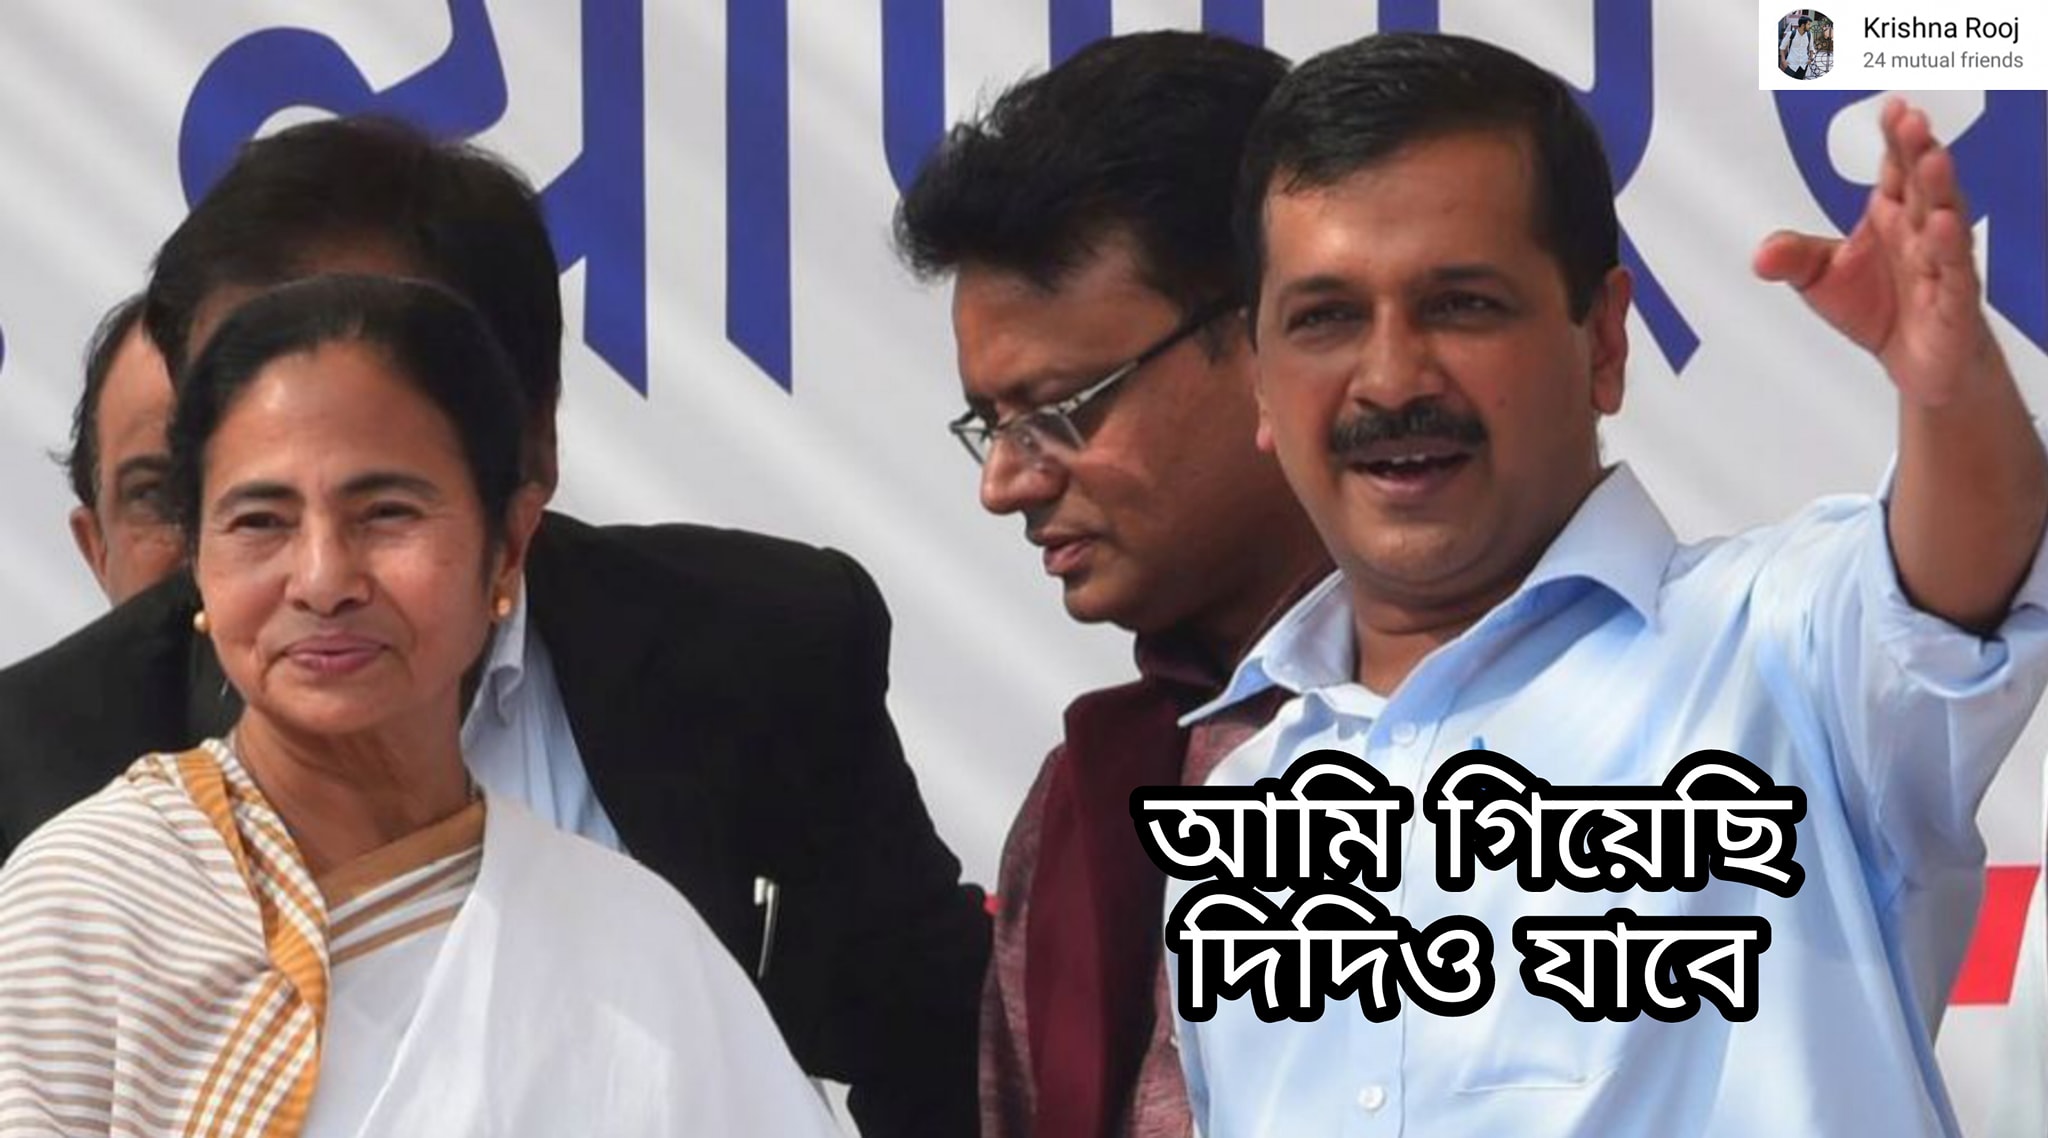
Text: আমি গিয়েছি দিদিও যাবে
Label: Non Hate